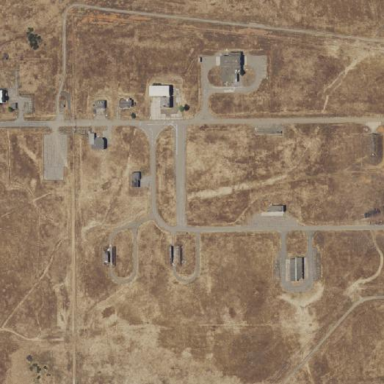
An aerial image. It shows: Military area.